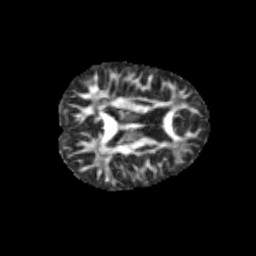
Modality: FA
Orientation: axial
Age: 12
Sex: male
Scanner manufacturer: siemens
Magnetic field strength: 3 T
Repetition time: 3.8 s
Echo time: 0.07 s